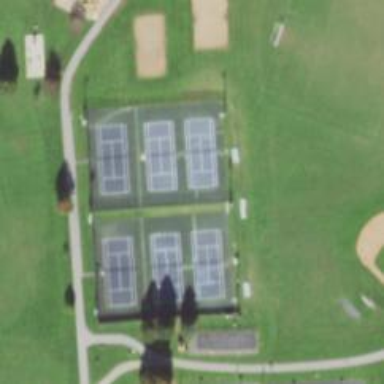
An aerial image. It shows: Tennis court on pitch designated for leisure land.